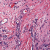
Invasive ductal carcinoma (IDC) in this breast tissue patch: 0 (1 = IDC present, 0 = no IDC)